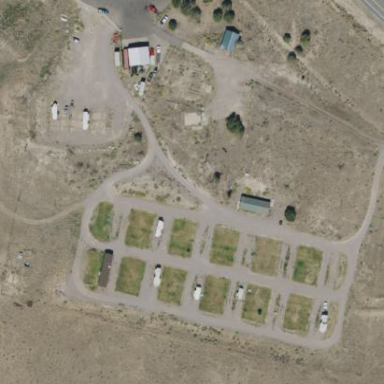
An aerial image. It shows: Caravan site with sanitary dump station available.